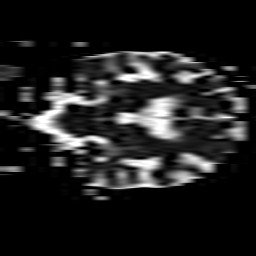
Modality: ADC
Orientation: coronal
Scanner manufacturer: philips
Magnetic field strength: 3 T
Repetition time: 3.79 s
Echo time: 0.06073 s